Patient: sex M, age 19
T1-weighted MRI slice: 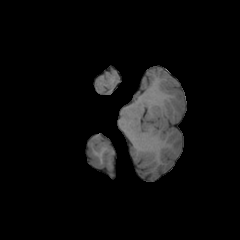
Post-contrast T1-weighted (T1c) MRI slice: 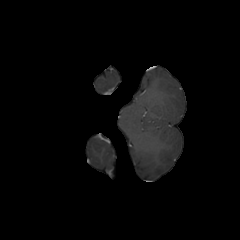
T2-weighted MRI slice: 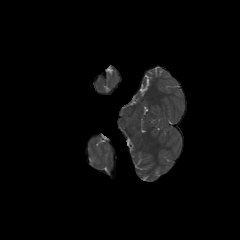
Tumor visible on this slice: no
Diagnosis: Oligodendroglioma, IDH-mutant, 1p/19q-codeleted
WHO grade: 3